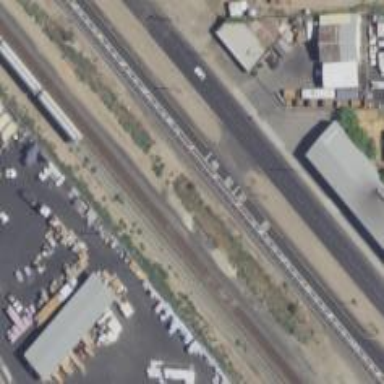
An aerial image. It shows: Railway siding for service.